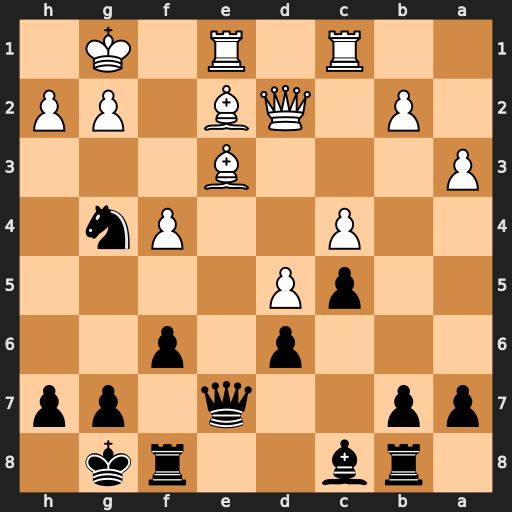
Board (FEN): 1rb2rk1/pp2q1pp/3p1p2/2pP4/2P2Pn1/P3B3/1P1QB1PP/2R1R1K1
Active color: b
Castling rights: -
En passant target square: -
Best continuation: Qxe3+ Qxe3 Nxe3